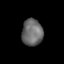
Tissue: lung
Cell type: Endothelial cells
Senescence score: 0.55
Nuclear area (px): 552
Mean DAPI intensity: 105.487